Field crop: maize
Growth stage: 2
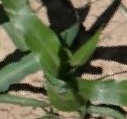
Species: maize